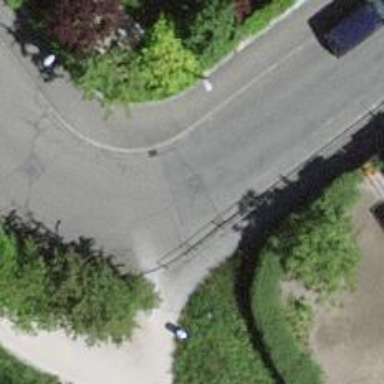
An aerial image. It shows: Compacted footway.